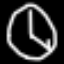
Label: clock